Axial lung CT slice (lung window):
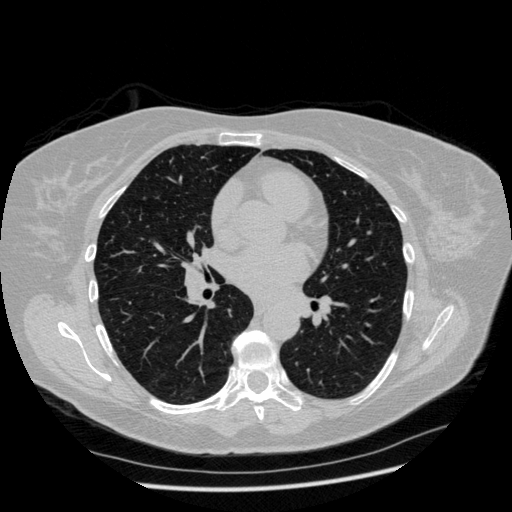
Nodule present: no